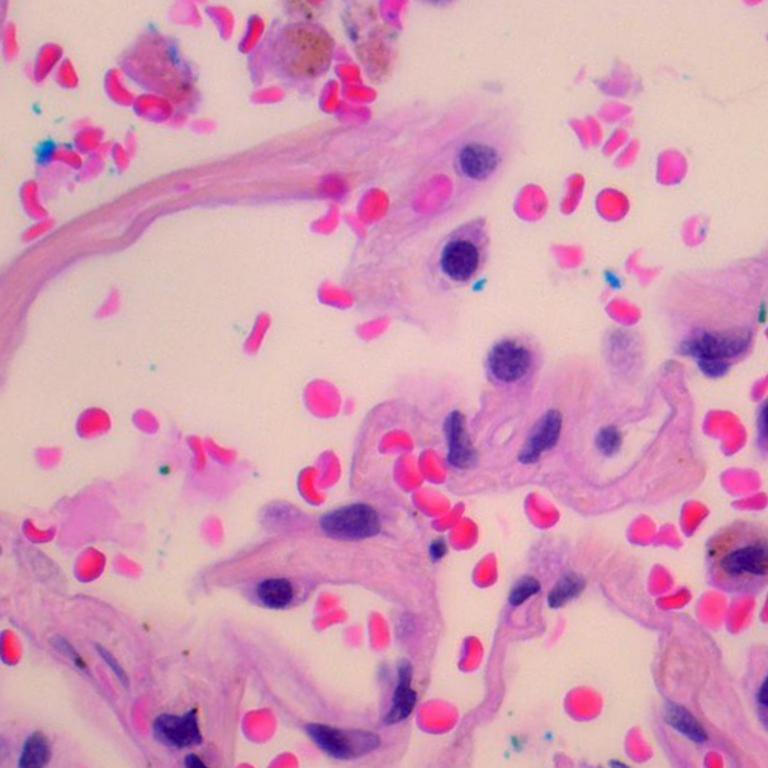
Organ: lung
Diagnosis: benign